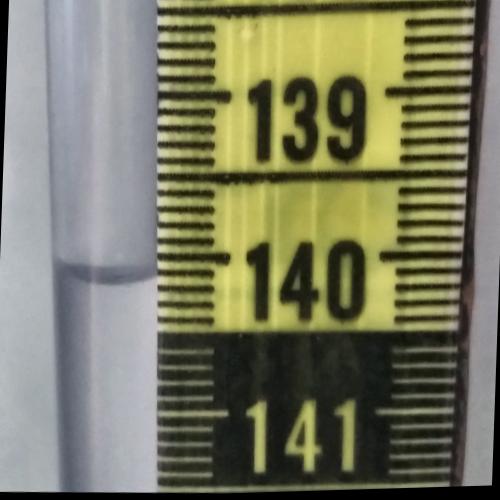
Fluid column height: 140.1 cm